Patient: sex F, age 56
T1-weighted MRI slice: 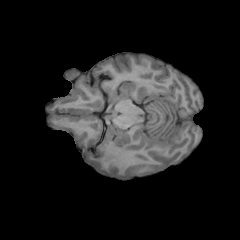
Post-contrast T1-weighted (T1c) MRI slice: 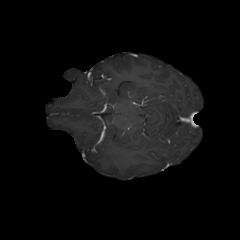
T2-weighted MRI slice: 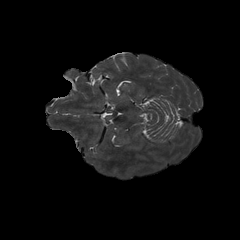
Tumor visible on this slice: yes
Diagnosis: Glioblastoma, IDH-wildtype
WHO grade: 4